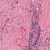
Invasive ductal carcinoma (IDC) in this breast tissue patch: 1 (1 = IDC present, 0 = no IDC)